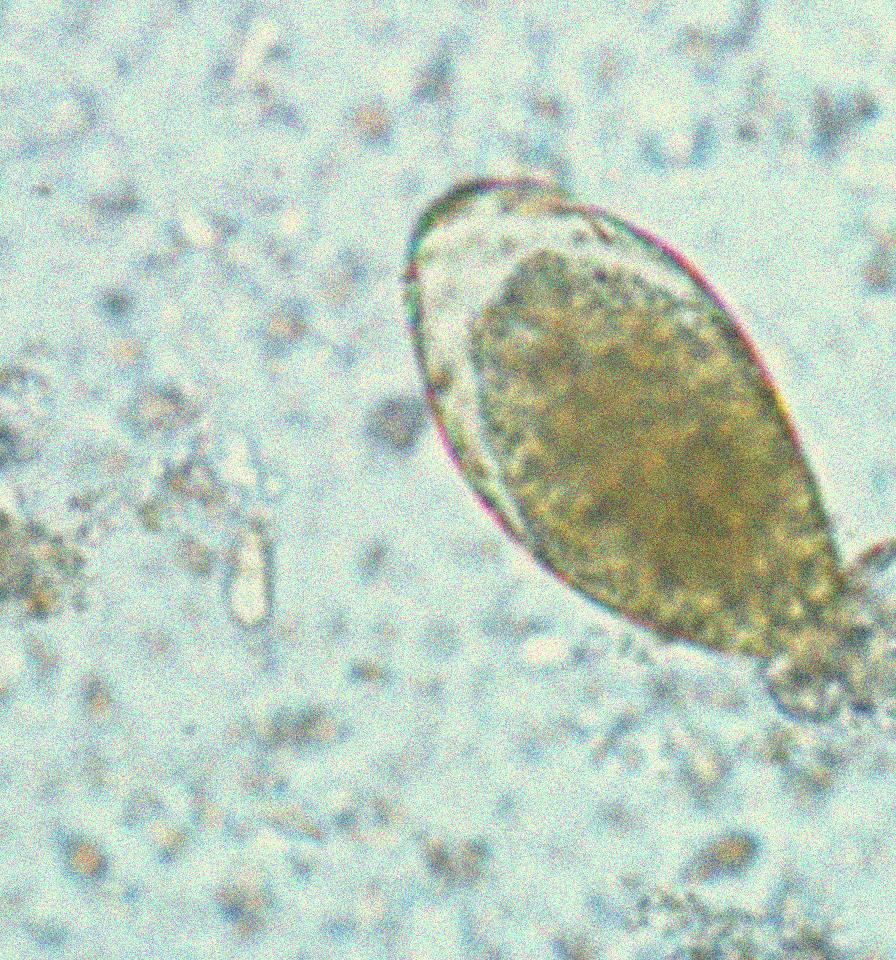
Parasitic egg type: Fasciolopsis buski